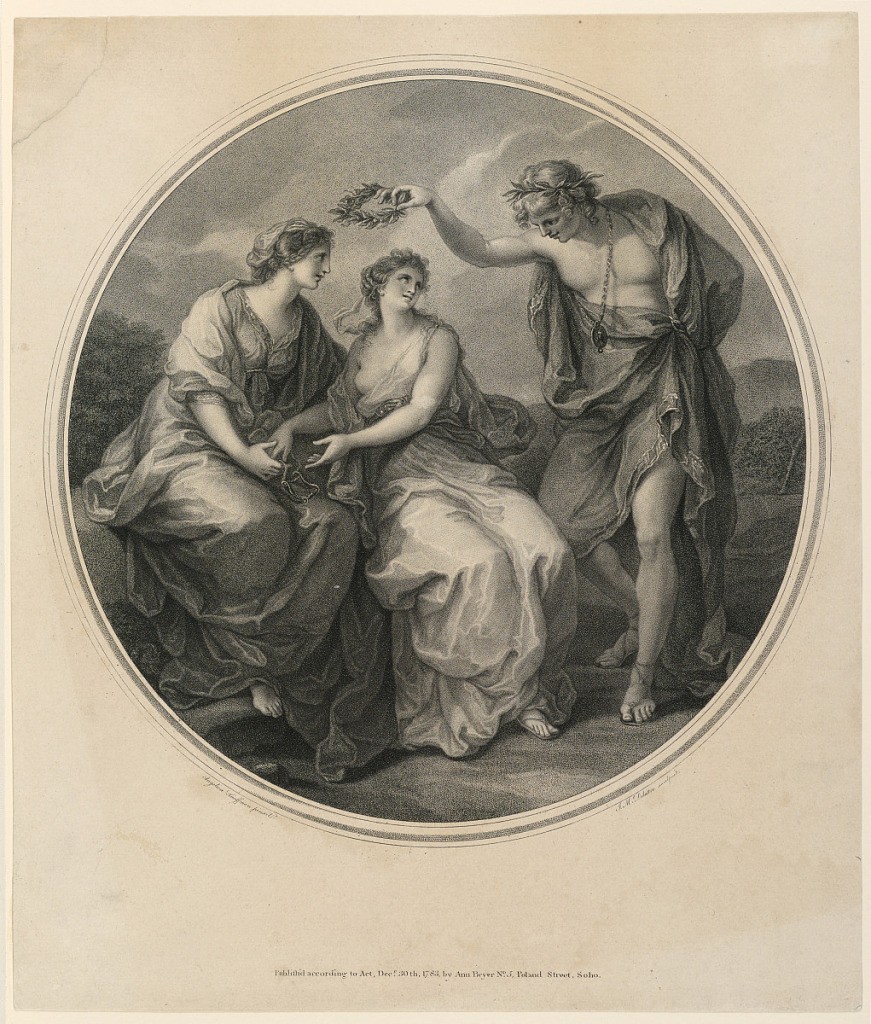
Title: Temperance and Peace
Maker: Jean Marie Delattre, French, active England, ca. 1742 - ca. 1840
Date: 1783
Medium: Stipple engraving on paper
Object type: Print
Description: A young man holds a wreath over the head of Peace, a girl seated beside Temperance. Moulded frame.